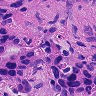
Metastatic tissue present: yes